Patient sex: M
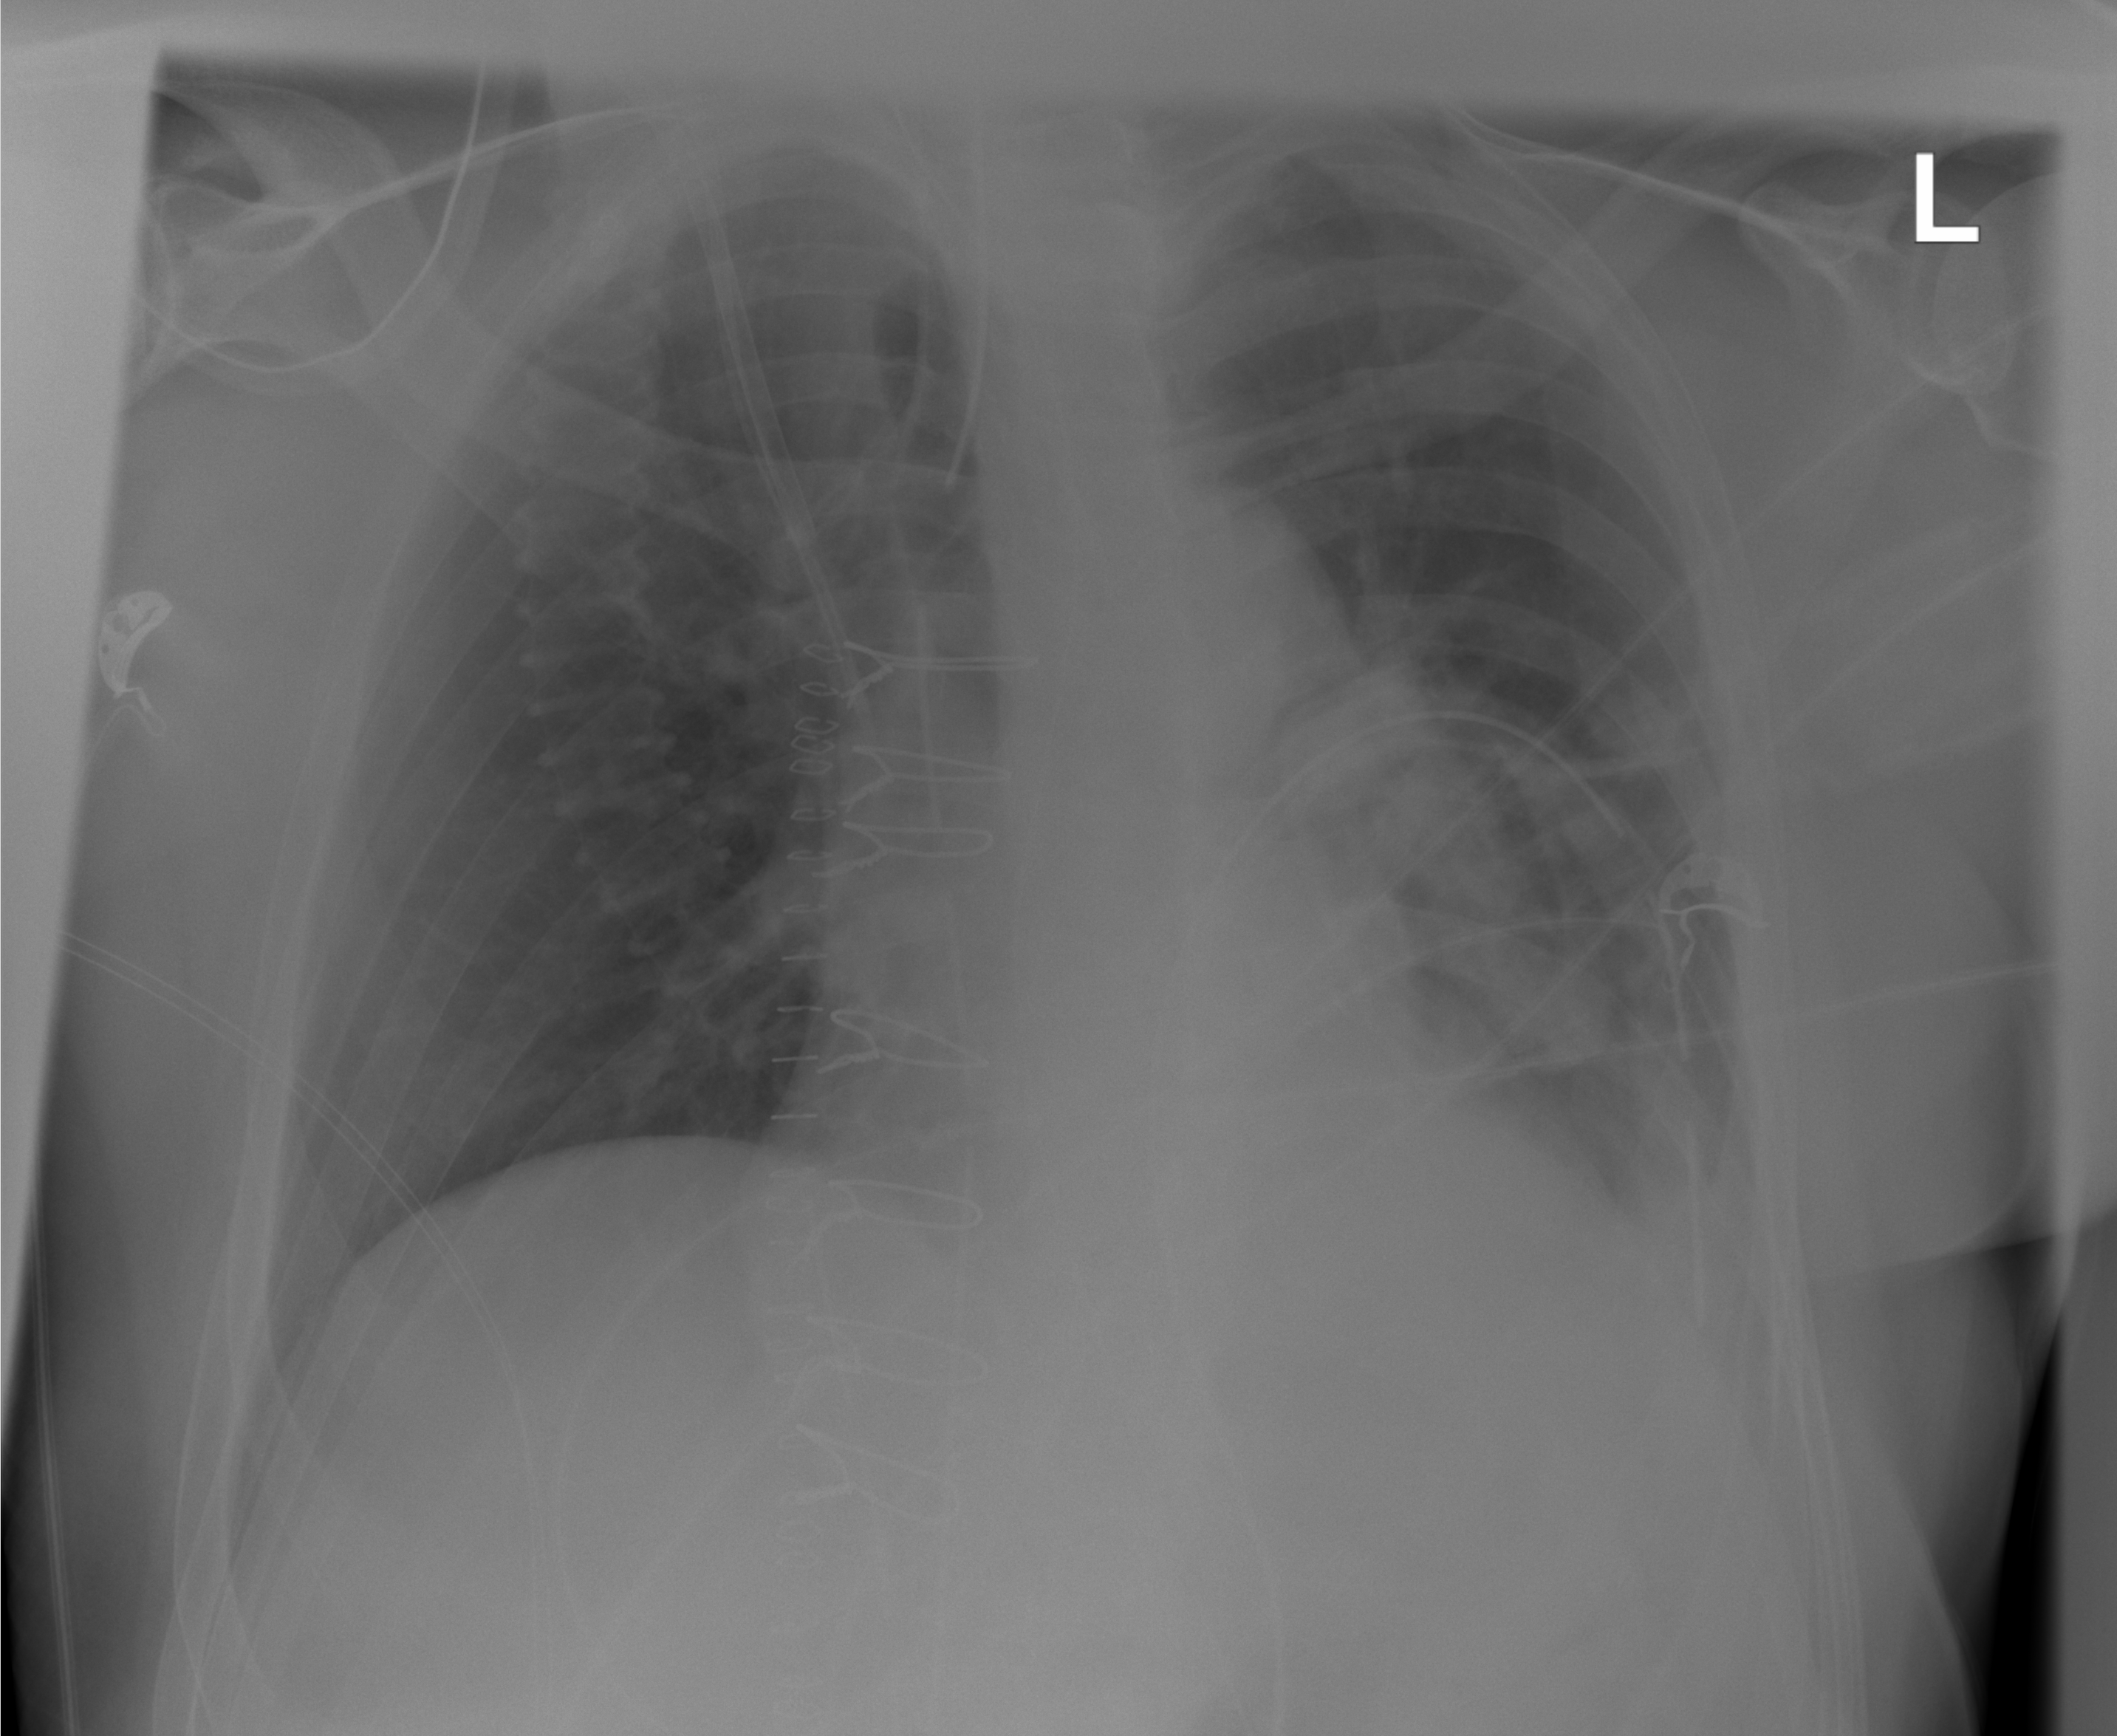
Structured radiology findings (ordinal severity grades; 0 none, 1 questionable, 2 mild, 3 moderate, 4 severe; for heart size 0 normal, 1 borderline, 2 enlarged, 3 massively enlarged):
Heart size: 1
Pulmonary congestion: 0
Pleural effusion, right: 0
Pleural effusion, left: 0
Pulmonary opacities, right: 0
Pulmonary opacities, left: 0
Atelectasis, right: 0
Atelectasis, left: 2